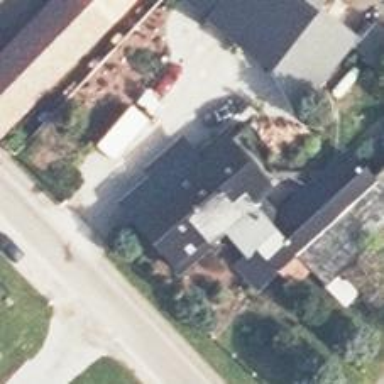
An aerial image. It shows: Car repair shop.